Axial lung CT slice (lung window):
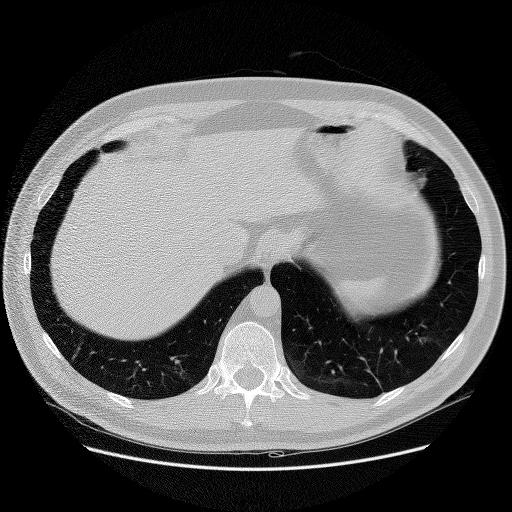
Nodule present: no